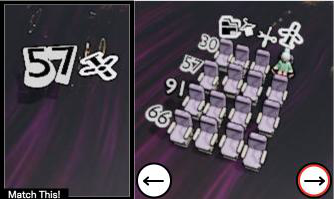
Task: seats
Answer: no